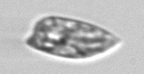
Label: Prorocentrum_dentatum